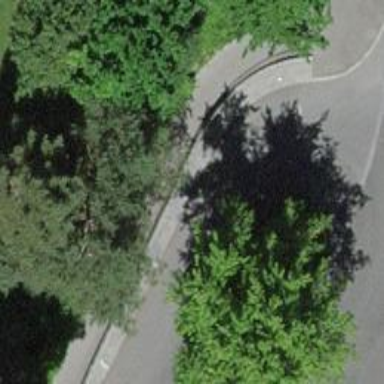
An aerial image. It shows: Footway with concrete surface.